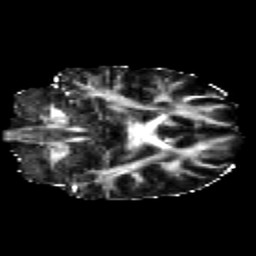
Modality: FA
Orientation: coronal
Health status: healthy
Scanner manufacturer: siemens
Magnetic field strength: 3 T
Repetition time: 12 s
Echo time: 0.092 s